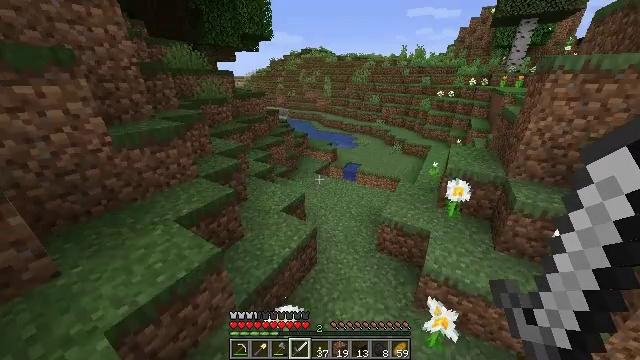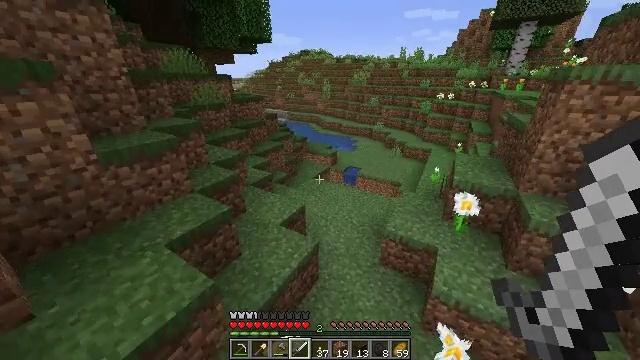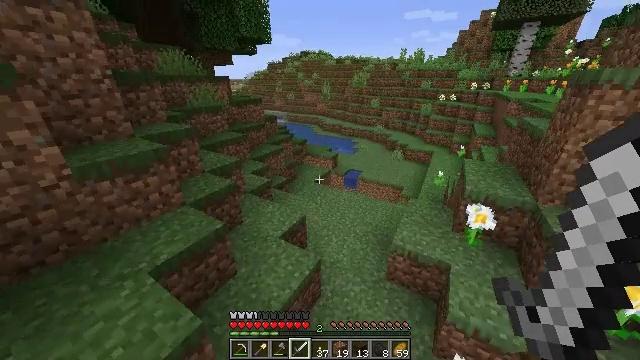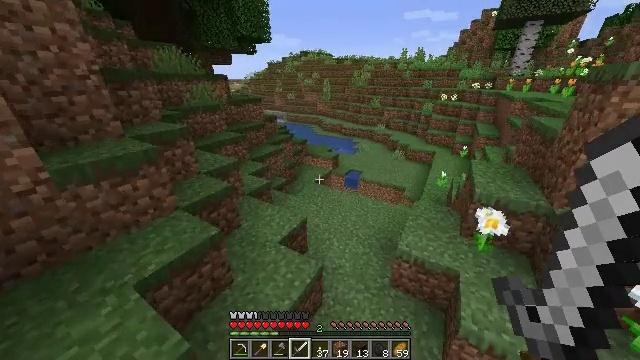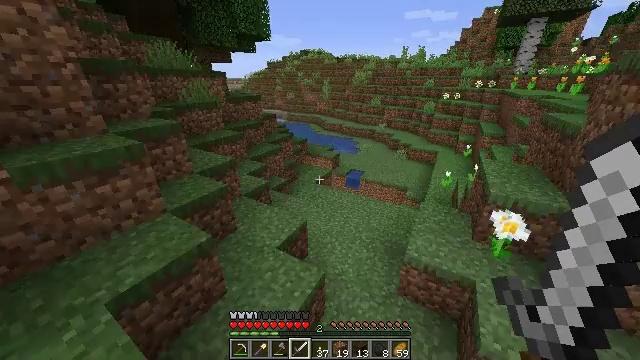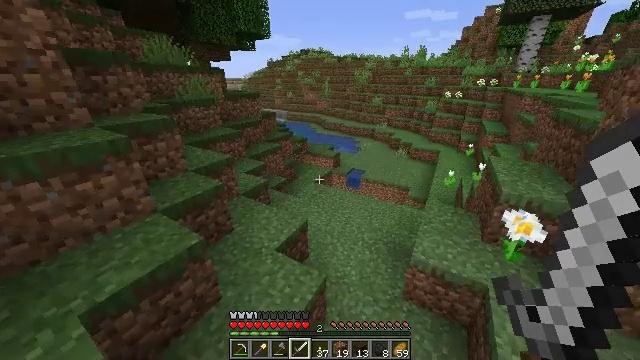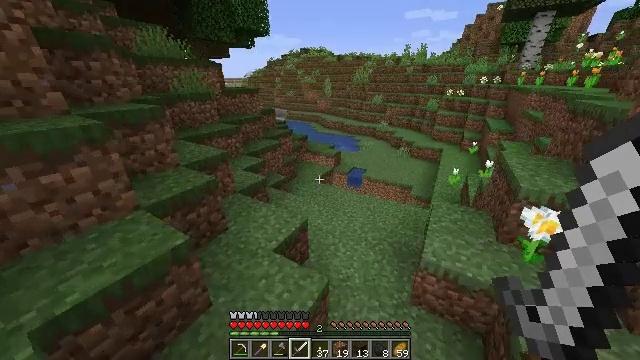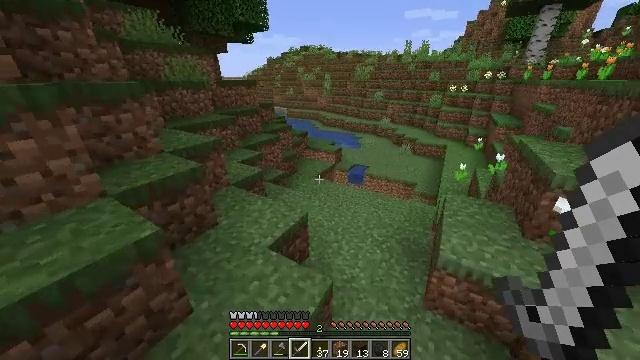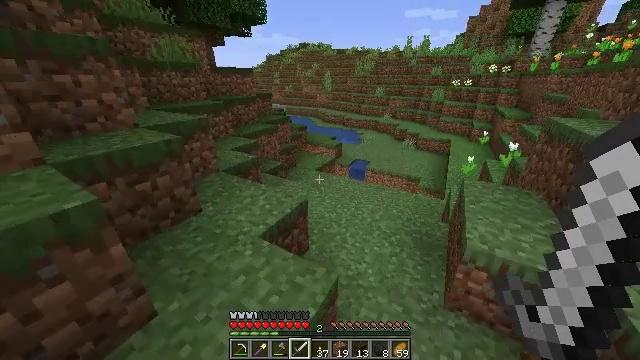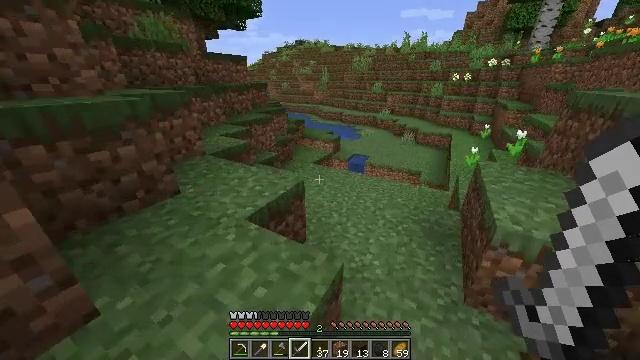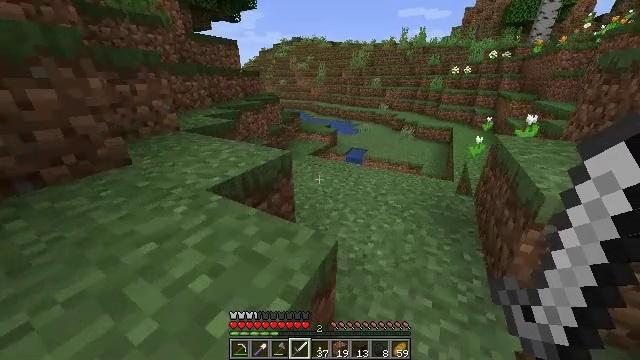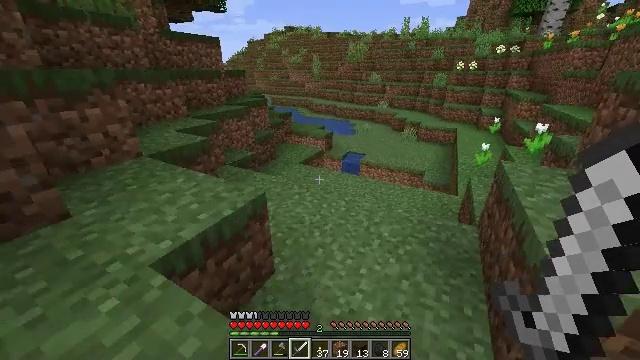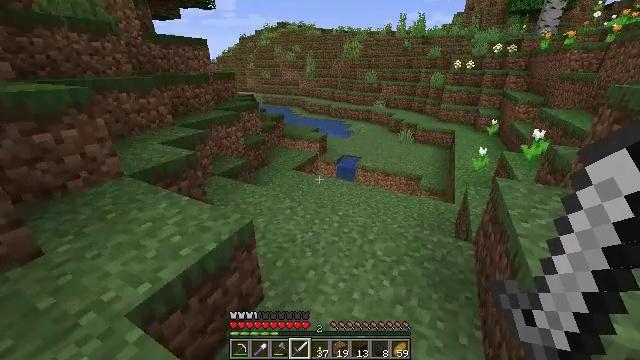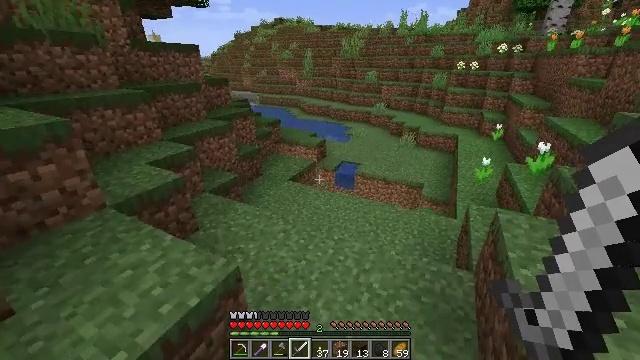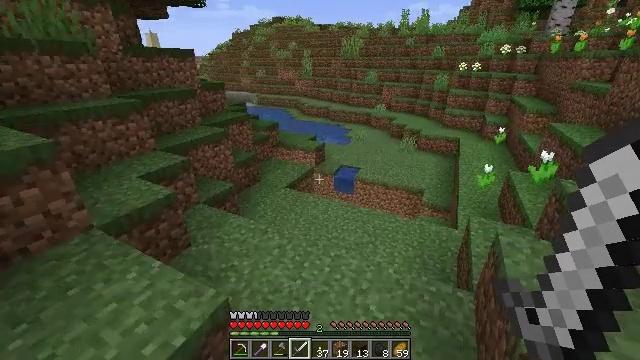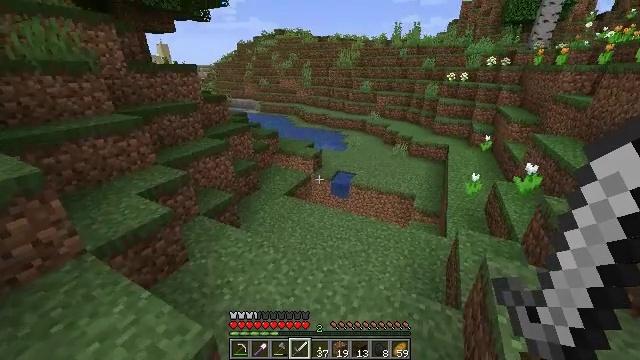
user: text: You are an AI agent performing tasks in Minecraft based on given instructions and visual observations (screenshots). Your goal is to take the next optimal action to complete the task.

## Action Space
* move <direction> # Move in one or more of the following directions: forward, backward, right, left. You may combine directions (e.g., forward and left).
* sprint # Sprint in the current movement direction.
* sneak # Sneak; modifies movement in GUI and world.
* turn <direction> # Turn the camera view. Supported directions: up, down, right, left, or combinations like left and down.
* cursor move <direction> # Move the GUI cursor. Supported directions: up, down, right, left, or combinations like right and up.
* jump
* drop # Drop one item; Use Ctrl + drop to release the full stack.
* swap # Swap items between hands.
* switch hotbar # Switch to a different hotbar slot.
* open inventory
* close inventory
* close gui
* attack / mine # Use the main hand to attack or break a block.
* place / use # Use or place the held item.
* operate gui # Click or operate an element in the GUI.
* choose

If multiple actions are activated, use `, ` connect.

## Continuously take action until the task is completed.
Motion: motion action
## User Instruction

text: Mine a hay block from the field.
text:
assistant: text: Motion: move forward, sprint, jump
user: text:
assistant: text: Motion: move forward, sprint
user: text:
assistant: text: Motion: move forward, sprint
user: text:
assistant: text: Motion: move forward, sprint
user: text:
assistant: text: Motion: move forward, sprint
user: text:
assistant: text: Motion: move forward, sprint
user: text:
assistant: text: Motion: move forward, sprint
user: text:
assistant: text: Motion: move forward, sprint
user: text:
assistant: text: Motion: move forward, sprint
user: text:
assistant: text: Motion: move forward, sprint, jump
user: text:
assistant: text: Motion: move forward, sprint, jump
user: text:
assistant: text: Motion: move forward, sprint, turn right, jump
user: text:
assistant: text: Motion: move forward, sprint, jump
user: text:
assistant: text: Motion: move forward, sprint, jump
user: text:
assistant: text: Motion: move forward, sprint, jump
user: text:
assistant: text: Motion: move forward, sprint
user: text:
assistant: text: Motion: move forward, sprint, turn down
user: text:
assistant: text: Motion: move forward, sprint
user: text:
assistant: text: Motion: move forward, sprint
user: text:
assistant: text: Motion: move forward, sprint, turn down
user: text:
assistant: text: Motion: move forward, sprint, turn down
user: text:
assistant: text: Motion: move forward, sprint, turn down
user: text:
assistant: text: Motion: move forward, sprint, turn down
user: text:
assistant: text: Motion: move forward, sprint, turn right and down
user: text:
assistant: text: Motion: move forward, sprint, turn right and down
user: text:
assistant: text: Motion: move forward and move right, sprint, turn right
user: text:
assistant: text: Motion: move forward and move right, sprint, turn right
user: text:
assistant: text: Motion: move forward and move right, sprint, turn right
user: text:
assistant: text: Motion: move forward and move right, sprint
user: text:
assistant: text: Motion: move forward, sprint